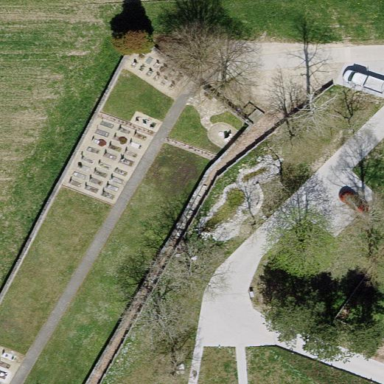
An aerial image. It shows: Cemetery.